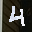
Label: 4